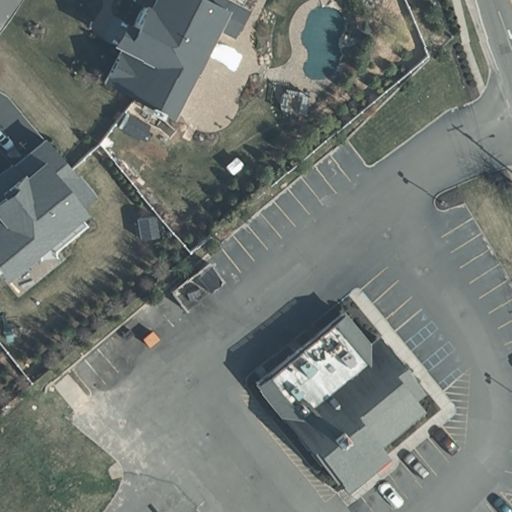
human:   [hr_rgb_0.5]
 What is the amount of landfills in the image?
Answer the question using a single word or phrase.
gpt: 0

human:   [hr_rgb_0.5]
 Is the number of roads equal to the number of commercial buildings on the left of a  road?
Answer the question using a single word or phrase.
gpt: no

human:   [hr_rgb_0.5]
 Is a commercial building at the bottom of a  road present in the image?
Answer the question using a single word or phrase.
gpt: yes

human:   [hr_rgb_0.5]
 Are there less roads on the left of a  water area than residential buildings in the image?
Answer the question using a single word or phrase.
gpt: yes

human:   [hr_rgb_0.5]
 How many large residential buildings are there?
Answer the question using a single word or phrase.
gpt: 0

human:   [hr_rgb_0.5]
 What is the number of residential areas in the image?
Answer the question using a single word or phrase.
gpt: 0

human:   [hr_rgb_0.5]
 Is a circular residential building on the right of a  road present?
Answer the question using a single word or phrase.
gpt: no

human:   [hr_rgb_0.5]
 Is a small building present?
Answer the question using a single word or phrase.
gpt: no

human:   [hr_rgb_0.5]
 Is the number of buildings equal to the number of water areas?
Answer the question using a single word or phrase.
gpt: no

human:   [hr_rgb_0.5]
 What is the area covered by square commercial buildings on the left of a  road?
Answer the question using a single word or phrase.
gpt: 0m2

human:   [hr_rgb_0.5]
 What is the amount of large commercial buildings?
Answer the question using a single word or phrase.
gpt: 1

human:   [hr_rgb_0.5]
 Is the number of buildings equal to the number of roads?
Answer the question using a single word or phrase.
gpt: no

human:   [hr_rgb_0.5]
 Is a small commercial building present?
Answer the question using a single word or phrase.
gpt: no

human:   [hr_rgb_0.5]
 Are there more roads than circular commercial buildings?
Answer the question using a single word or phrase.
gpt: yes

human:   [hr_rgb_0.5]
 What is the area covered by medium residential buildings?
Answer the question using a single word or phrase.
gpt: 558m2

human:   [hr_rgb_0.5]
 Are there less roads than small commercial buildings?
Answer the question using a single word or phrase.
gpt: no

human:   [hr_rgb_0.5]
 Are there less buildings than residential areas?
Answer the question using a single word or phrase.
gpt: no

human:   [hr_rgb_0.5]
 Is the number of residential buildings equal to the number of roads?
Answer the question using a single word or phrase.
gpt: yes

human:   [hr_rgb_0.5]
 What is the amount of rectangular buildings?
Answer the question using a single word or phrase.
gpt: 1

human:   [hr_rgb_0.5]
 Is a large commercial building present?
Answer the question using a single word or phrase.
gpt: yes

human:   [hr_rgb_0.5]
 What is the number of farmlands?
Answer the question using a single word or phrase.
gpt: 0

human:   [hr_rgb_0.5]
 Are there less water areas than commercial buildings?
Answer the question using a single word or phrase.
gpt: yes

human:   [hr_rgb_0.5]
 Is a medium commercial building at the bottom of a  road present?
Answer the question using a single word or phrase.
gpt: no

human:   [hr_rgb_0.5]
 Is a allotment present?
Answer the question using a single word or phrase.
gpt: no

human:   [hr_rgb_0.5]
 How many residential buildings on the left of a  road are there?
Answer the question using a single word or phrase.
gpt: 2

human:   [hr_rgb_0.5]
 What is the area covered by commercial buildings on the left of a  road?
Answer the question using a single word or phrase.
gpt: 582m2

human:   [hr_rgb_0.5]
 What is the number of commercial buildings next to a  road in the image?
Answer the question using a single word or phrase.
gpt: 1

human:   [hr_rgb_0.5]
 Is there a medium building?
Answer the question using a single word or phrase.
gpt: yes

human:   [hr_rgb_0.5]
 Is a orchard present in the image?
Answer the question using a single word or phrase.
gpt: no

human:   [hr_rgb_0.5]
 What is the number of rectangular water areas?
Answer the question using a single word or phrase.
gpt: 0

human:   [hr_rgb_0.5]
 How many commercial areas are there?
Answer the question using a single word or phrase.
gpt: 0

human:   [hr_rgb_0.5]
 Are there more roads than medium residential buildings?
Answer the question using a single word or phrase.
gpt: no

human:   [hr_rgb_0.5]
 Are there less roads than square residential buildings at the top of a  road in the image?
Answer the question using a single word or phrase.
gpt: no

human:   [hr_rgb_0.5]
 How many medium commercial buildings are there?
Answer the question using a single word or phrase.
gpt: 0

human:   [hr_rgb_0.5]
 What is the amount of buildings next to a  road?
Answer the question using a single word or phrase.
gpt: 3

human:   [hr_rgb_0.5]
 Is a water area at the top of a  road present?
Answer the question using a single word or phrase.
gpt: no